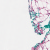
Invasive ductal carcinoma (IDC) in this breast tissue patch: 0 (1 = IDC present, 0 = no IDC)